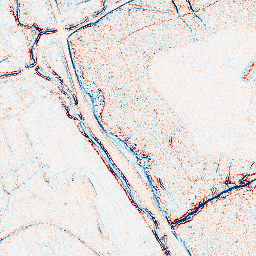
Category: edge_preserving
Decomposition family: bilateral
Decomposition parameters: d: 5
sigma_color: 75
sigma_space: 25
Upsampling method: cubic_catmull_rom
Upsampling parameters: scale: 4
Upsampling scale: 4